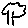
Label: tree